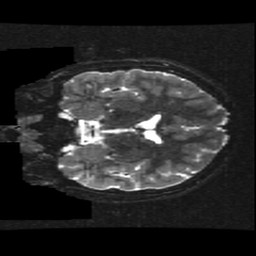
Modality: T2w
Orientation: coronal
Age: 12
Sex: female
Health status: ill
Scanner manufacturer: ge
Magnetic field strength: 3 T
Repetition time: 7.5 s
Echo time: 0.1015 s